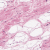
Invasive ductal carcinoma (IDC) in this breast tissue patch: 0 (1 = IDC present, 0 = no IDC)